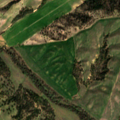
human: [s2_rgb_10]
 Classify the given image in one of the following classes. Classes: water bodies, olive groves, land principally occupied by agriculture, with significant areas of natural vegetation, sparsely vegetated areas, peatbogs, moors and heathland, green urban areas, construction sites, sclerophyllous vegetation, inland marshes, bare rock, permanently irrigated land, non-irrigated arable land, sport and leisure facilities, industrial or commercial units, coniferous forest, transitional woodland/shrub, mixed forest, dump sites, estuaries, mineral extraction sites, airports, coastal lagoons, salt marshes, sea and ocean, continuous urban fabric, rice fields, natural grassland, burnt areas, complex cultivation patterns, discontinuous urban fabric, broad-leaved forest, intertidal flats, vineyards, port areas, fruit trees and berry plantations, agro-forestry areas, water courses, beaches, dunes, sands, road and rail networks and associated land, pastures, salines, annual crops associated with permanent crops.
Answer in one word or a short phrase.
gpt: non-irrigated arable land, permanently irrigated land, land principally occupied by agriculture, with significant areas of natural vegetation, agro-forestry areas, broad-leaved forest